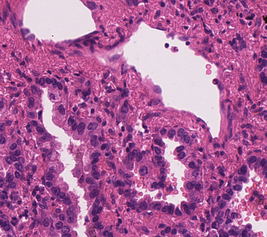
Tumor epithelial tissue: yes
Tumor-associated stroma tissue: yes
Normal tissue: no